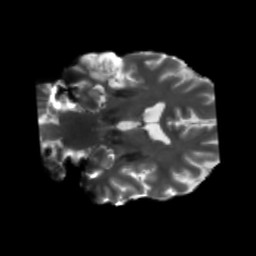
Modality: T2w
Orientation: coronal
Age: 63
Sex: male
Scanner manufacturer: siemens
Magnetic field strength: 3 T
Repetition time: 5.25 s
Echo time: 0.08 s